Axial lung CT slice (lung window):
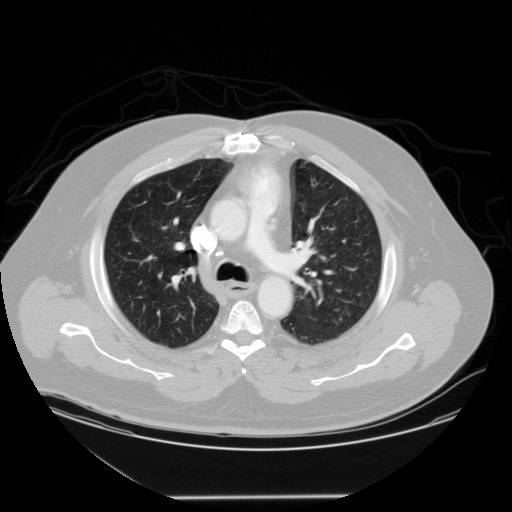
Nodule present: no